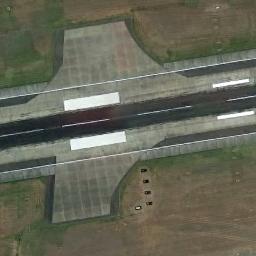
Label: runway